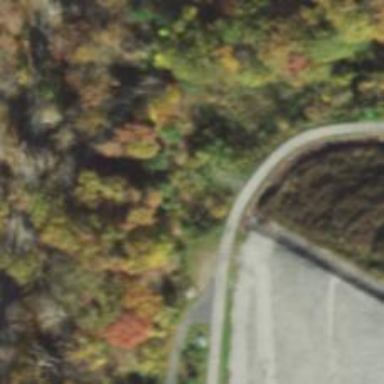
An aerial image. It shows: Abandoned railway.